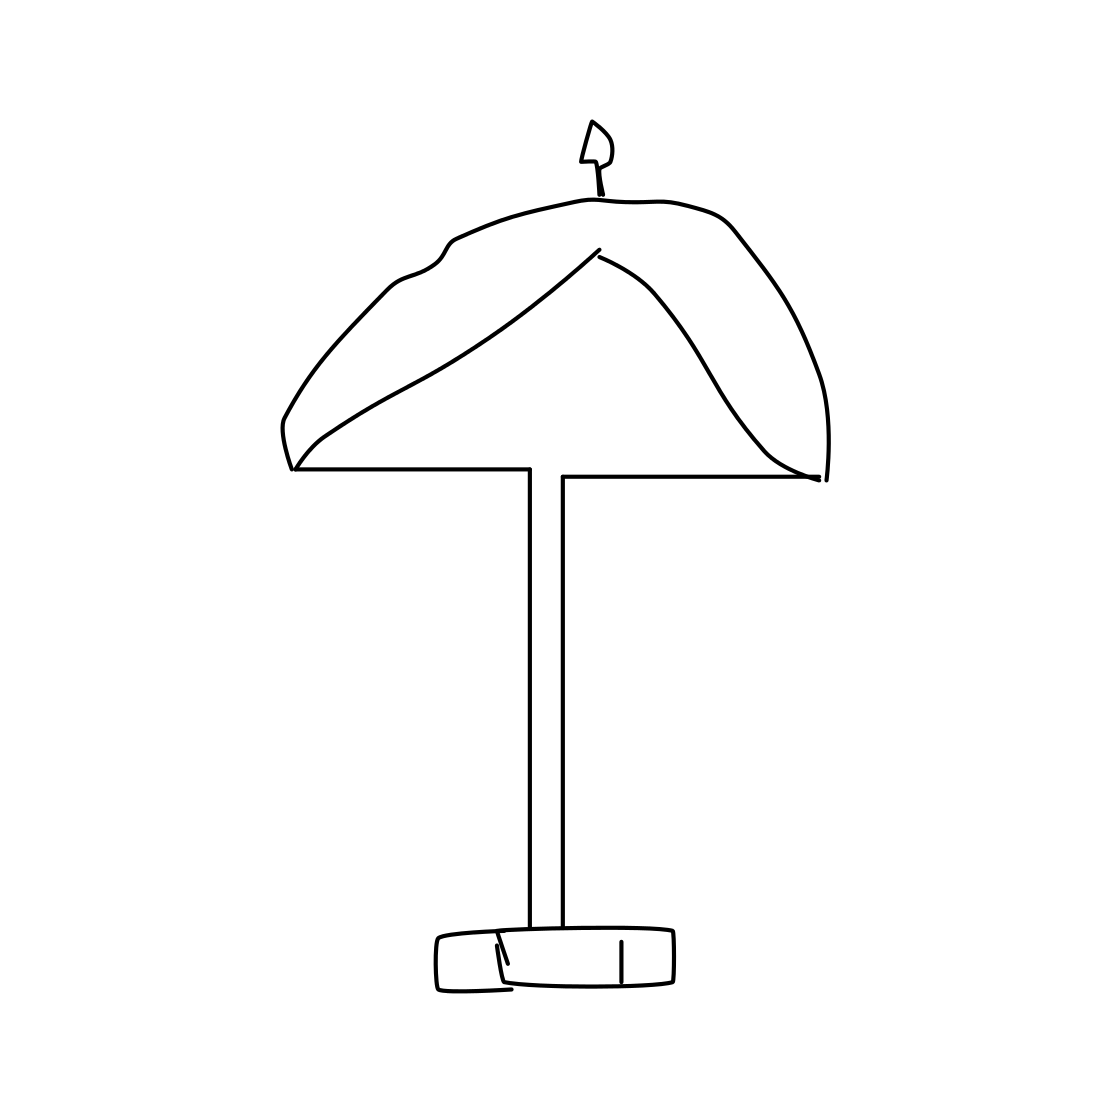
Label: tablelamp